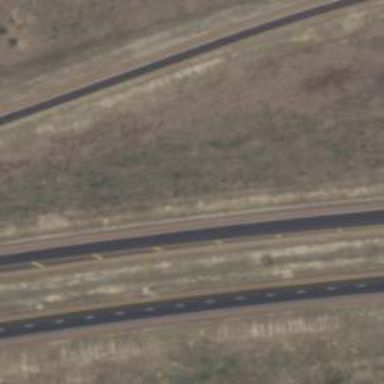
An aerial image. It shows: Trunk highway with expressway features.